Question:
I need to sort column C in the same order as column A. Best method to go about it? The list on column A is sorted by the number of fields that aren't empty in those accompanying columns. I realize in that small snippet the numbers aren't shared among both lists, but the entire list is >30,000 rows.
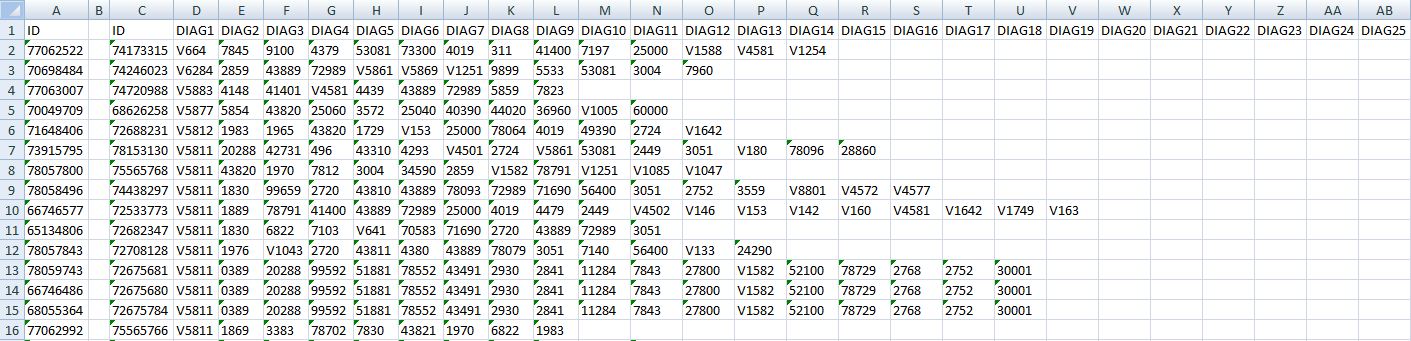
Answer: I would recommend using the match function. So in C1 enter:
'''
=Match($B1,$A:$A,0)
'''
That should find the first matching value in column A (I am assuming there is a unique match). Then you can select both of columns B and C and sort by column C. This way B will be sorted by A. See the help for the match function if there is not exactly one match in A for every value in B (though I'm not sure this will help, frankly, I've had a couple of drinks..).